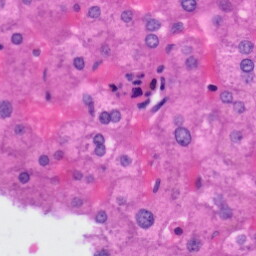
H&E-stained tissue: Liver